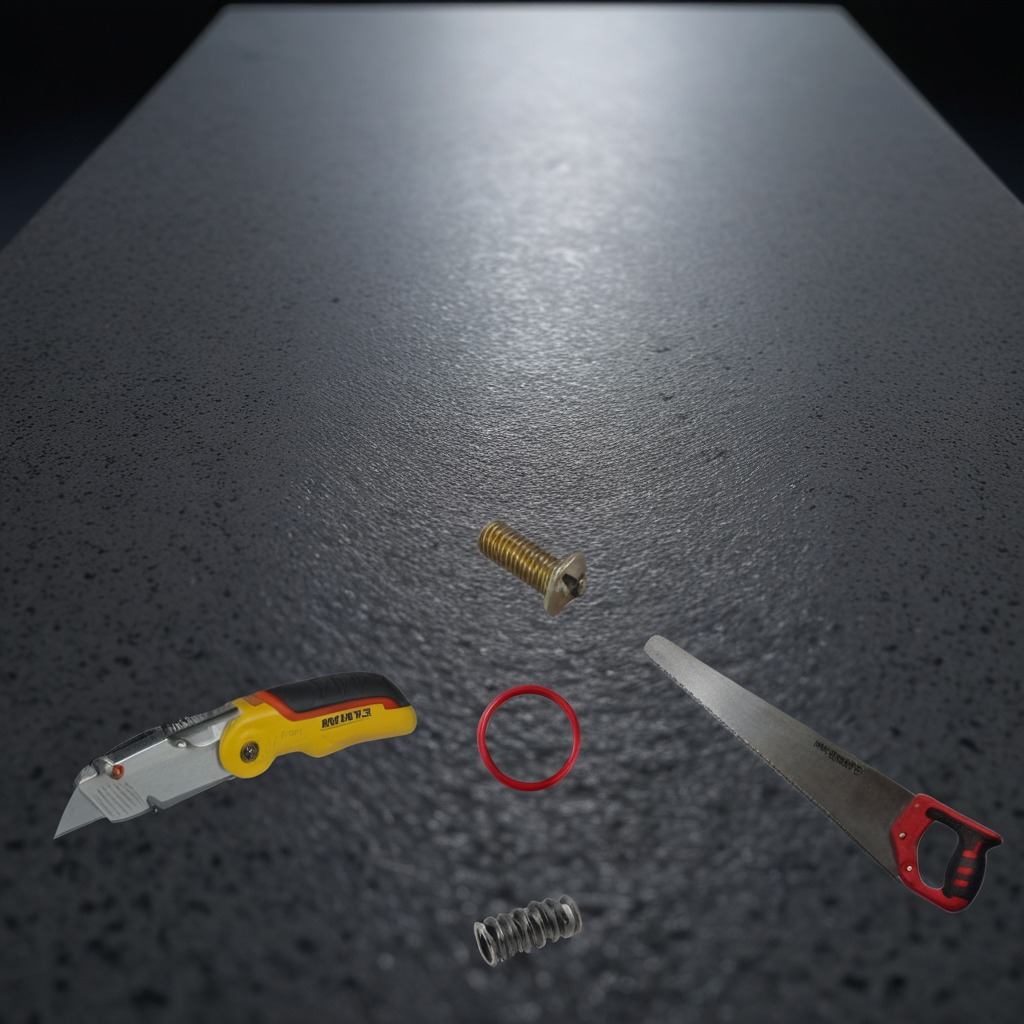
A rubber o-ring, a utility knife, a metal machine screw, a coiled metal spring, and a handheld metal saw are lying on a clean granite table inside a workshop at night dim ambient light soft shadows worn but